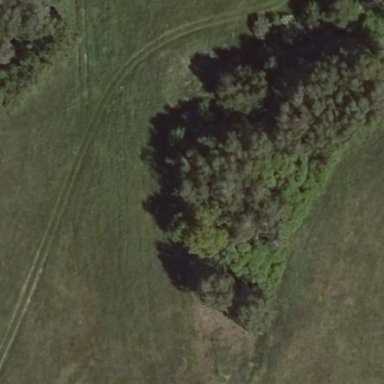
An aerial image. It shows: Serene woodland landscape.